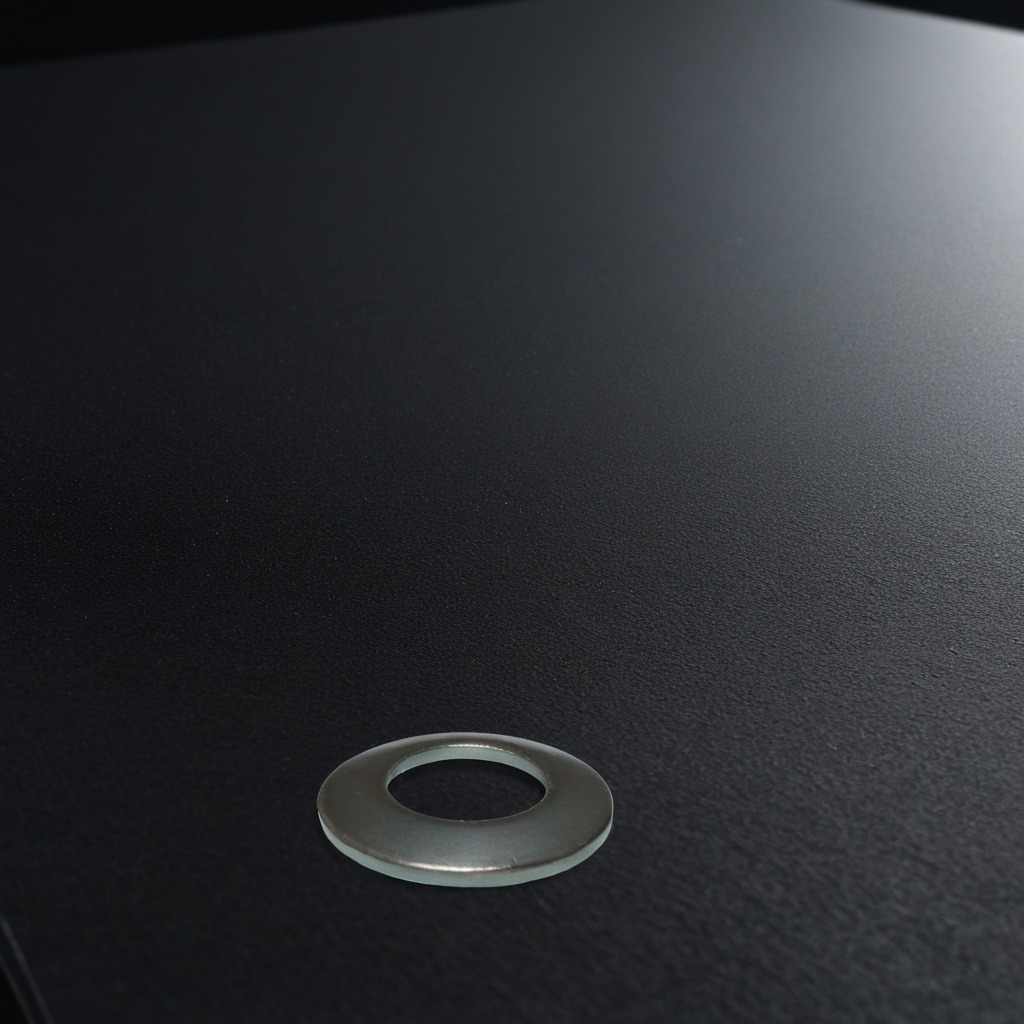
A flat metal washer is lying on the clean granite tabletop.